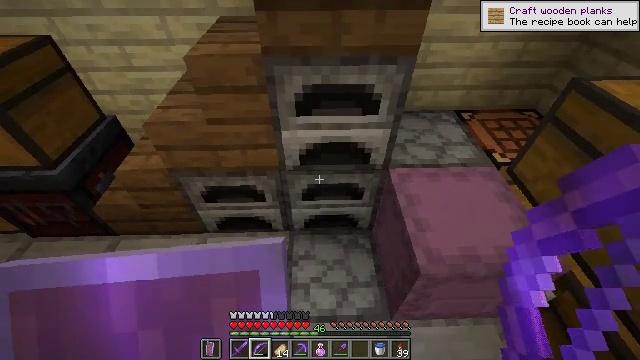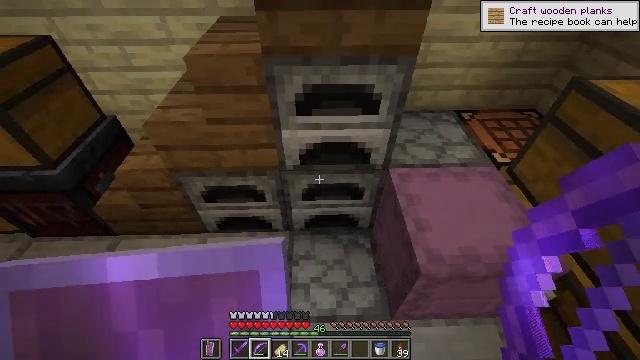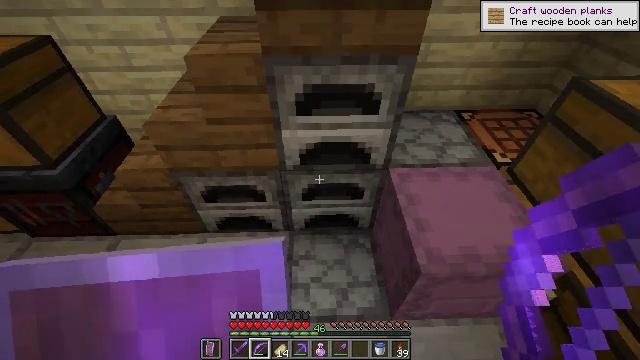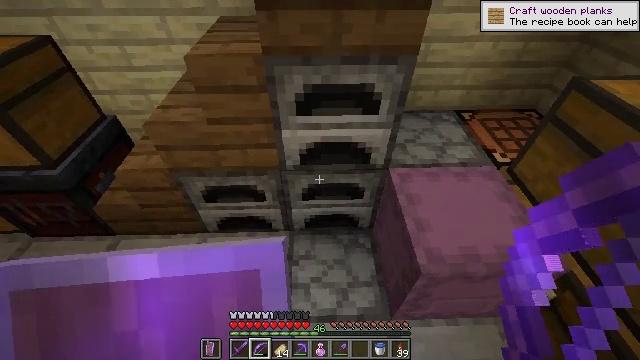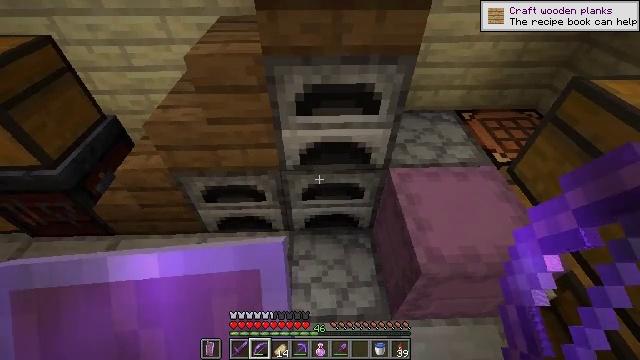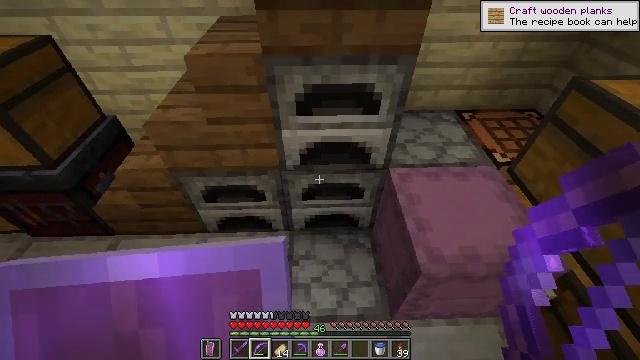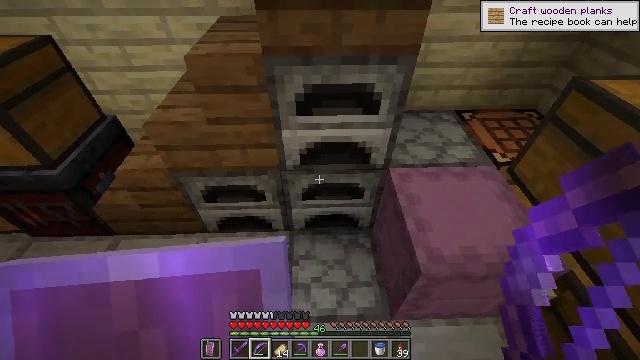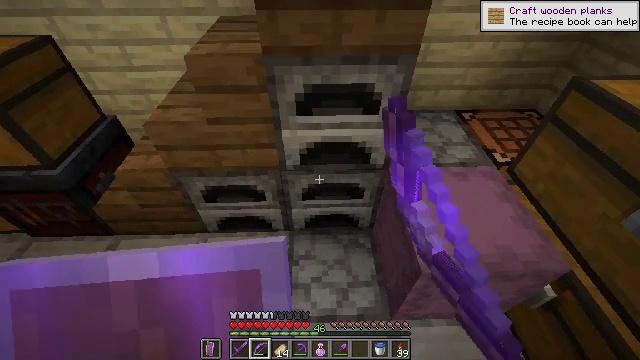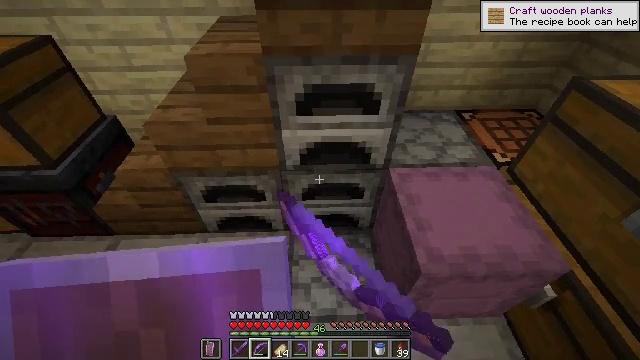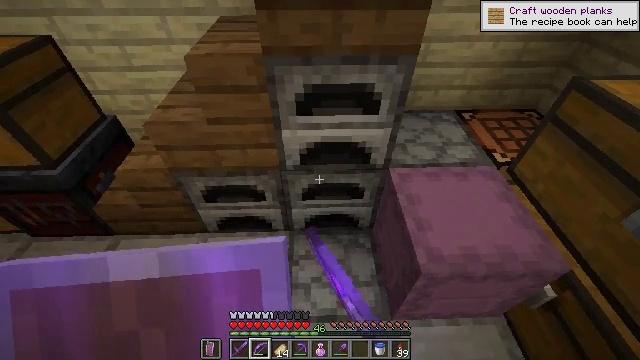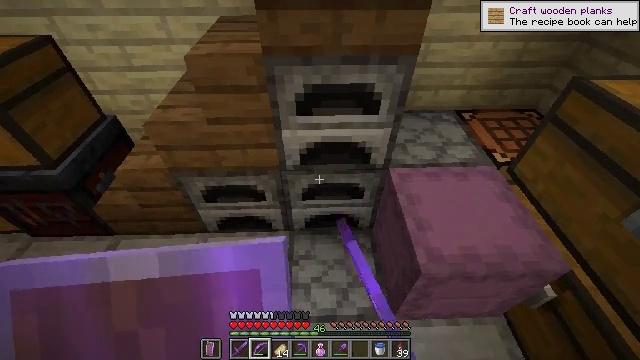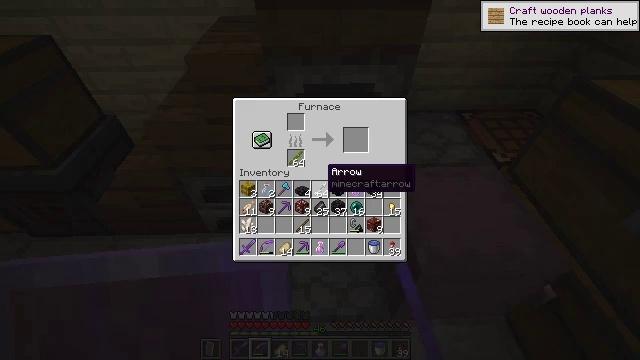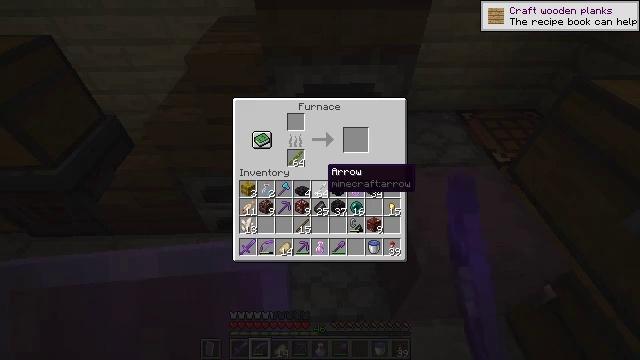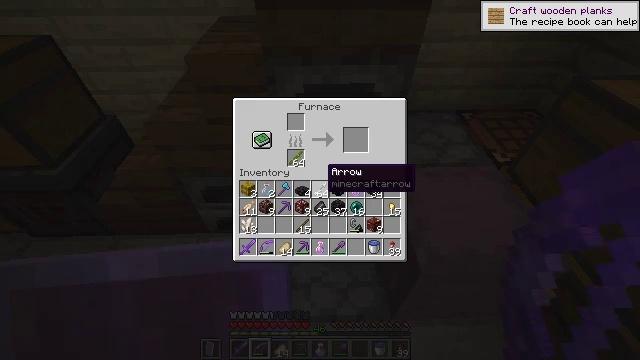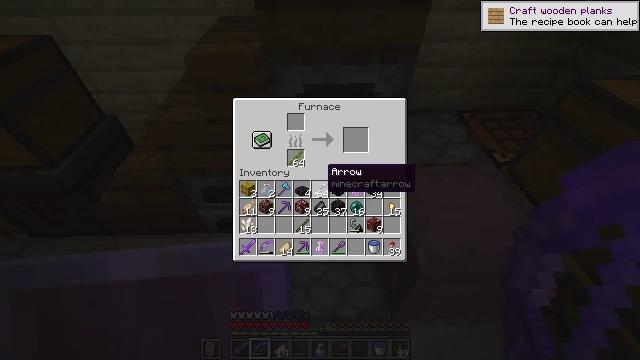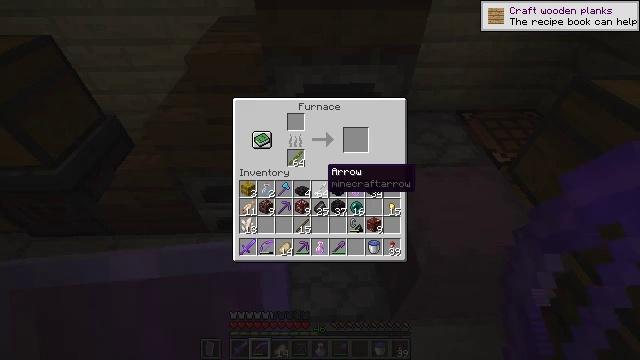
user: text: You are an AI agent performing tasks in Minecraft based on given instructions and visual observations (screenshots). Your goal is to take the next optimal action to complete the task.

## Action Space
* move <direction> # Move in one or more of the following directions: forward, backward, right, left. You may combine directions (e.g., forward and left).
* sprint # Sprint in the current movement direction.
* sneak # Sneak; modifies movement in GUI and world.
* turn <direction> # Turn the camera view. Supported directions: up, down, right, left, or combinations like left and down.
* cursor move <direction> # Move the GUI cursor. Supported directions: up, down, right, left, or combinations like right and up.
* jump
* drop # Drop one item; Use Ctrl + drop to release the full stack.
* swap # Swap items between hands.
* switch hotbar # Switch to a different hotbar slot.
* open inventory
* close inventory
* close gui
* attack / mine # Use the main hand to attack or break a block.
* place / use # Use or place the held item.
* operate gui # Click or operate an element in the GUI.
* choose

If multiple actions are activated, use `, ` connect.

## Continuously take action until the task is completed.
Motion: motion action
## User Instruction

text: craft item air
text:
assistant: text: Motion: no_op
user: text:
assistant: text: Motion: no_op
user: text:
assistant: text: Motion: no_op
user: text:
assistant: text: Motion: no_op
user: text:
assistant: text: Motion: no_op
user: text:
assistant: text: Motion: use / place
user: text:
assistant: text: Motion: use / place
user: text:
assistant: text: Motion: use / place
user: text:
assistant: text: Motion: no_op
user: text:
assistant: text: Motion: no_op
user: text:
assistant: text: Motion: no_op
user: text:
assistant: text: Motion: no_op
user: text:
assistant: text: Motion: no_op
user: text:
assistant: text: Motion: no_op
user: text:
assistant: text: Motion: no_op
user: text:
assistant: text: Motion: no_op
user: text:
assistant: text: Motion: no_op
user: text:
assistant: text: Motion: turn right
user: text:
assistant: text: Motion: turn right and up
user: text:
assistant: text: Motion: no_op
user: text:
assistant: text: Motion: no_op
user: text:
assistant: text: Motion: turn down
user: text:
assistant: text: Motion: turn down
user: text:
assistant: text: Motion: no_op
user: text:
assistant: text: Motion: turn down
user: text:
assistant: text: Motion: no_op
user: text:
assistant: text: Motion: turn down
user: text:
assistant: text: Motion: no_op
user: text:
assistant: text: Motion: no_op
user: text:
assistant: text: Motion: no_op